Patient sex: M
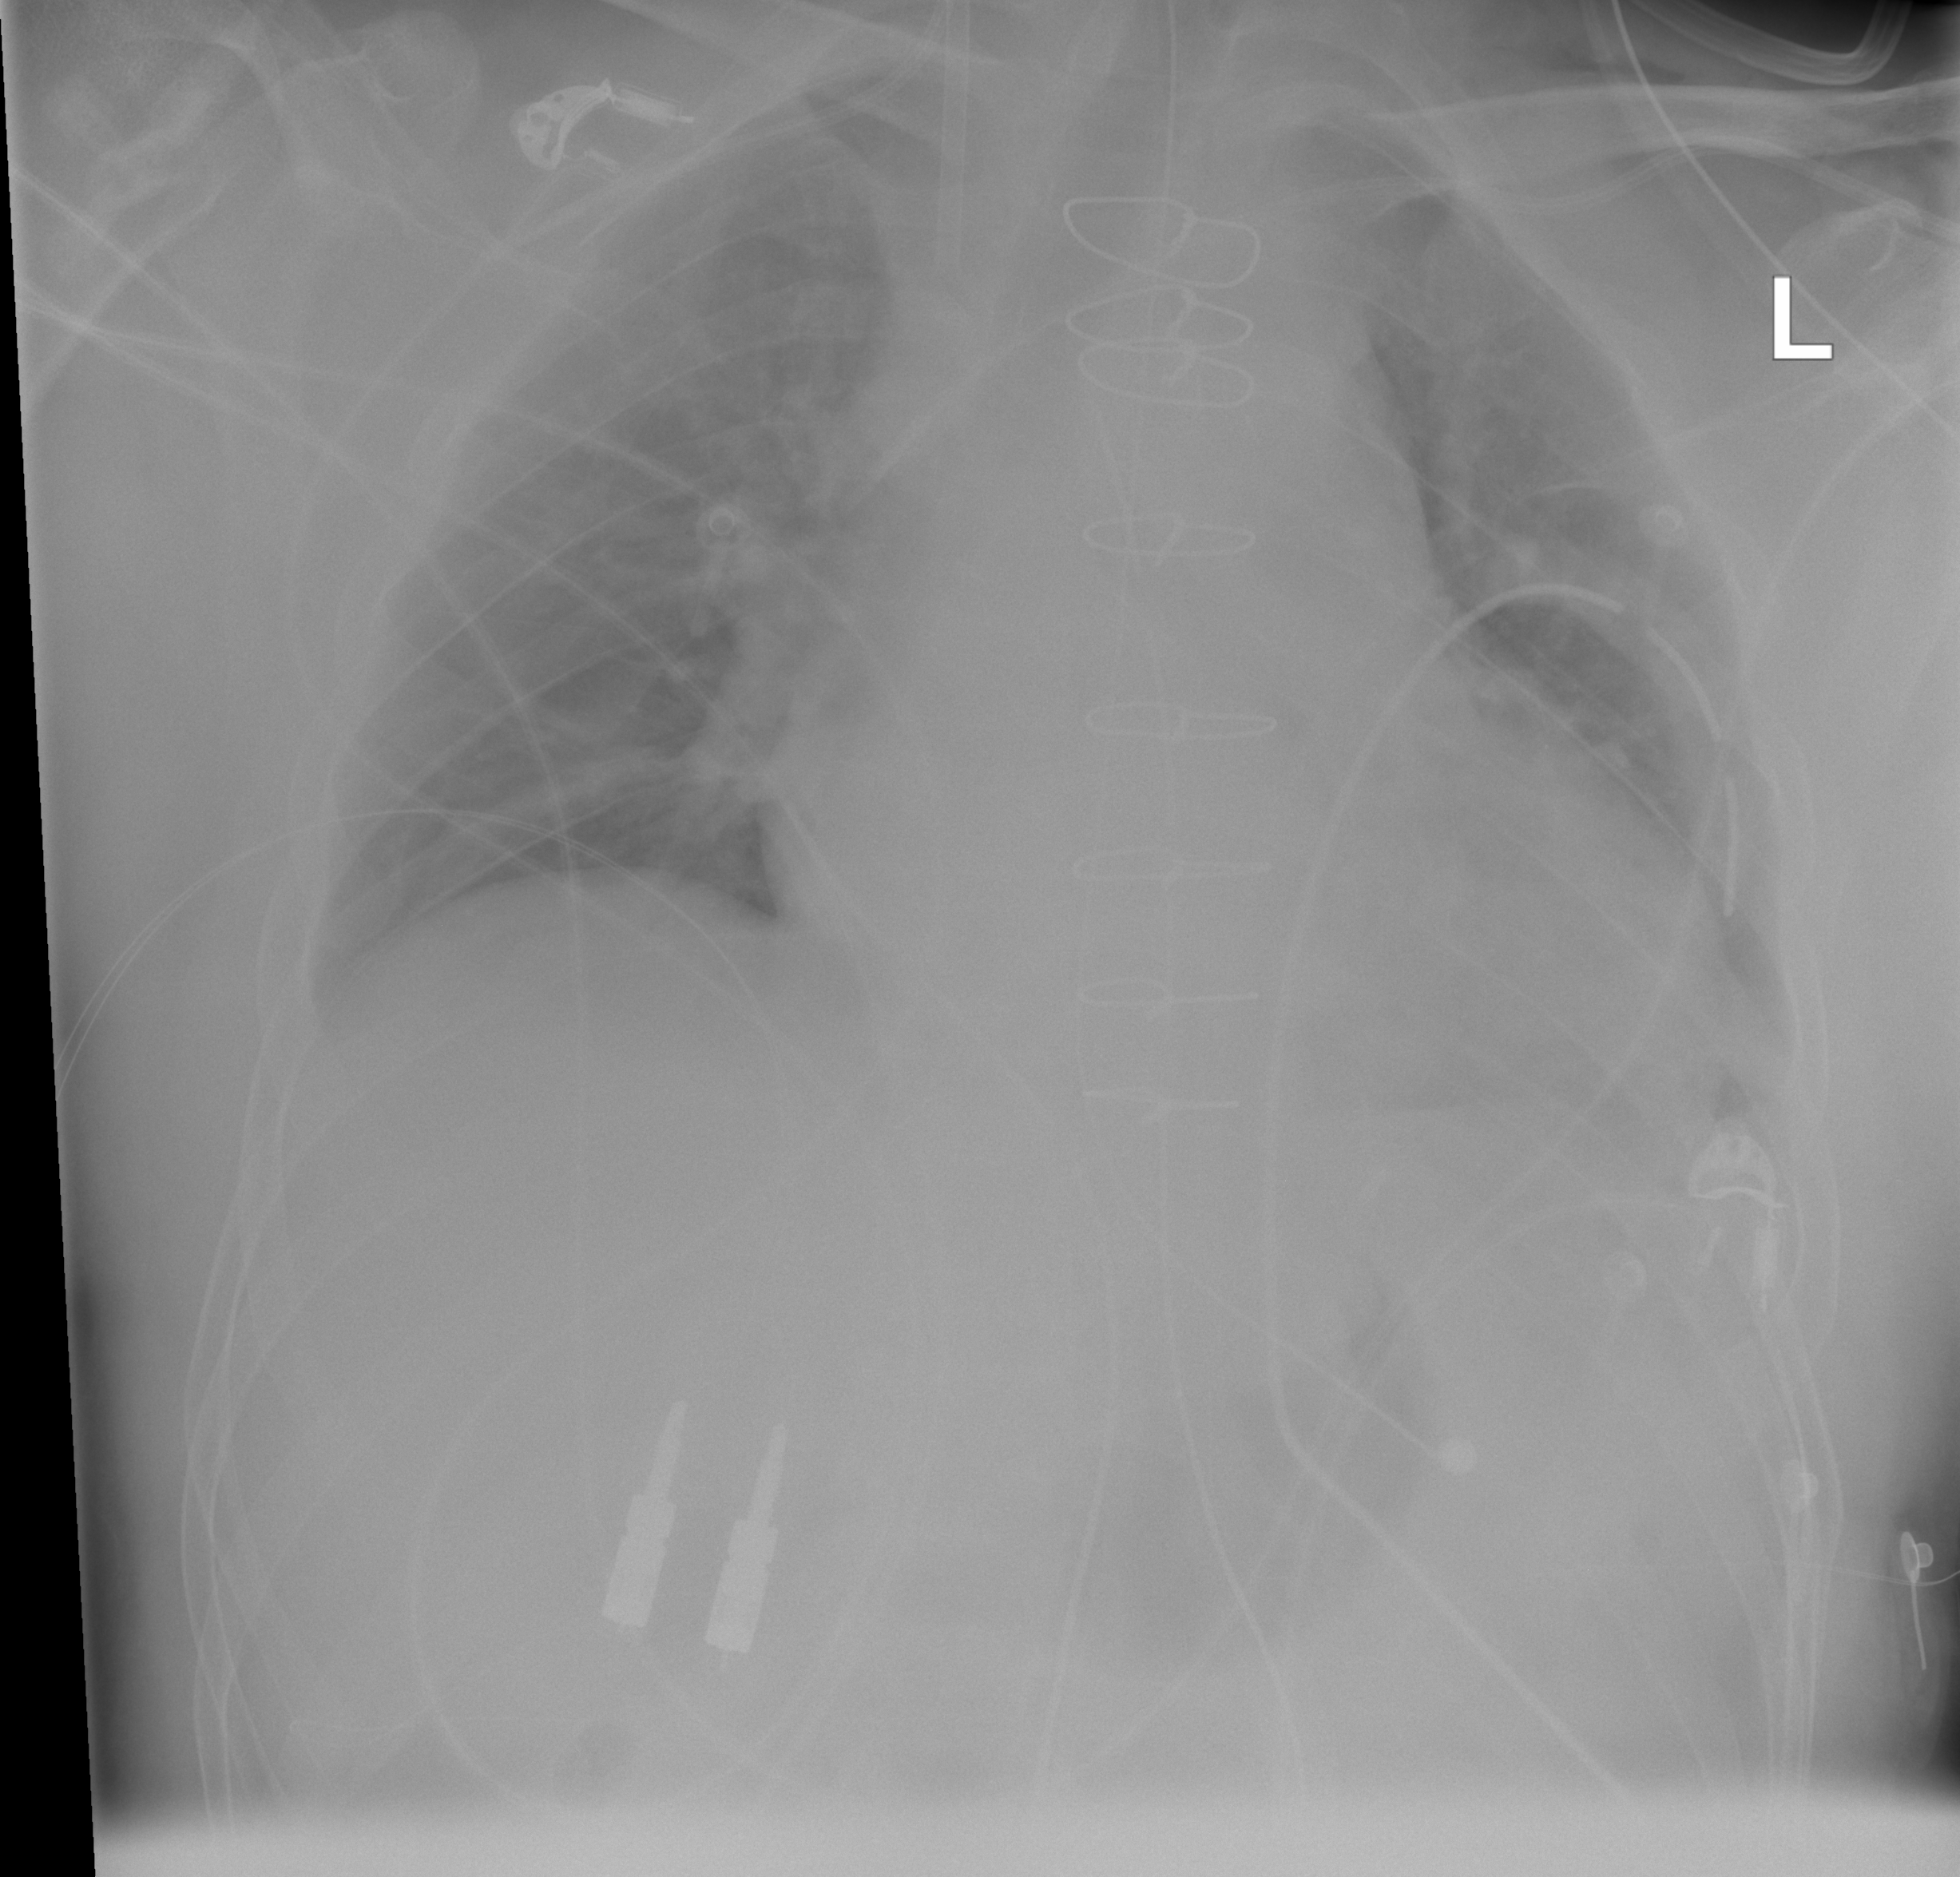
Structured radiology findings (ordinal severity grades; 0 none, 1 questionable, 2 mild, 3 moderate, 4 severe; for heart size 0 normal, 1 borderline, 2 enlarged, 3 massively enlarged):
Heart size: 2
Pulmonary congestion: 0
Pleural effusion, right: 0
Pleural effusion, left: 0
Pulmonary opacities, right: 0
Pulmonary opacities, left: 0
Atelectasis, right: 1
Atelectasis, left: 1